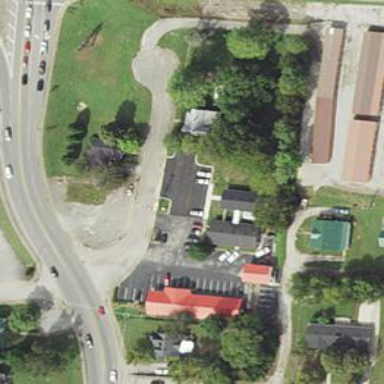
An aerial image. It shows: Veterinary facility.